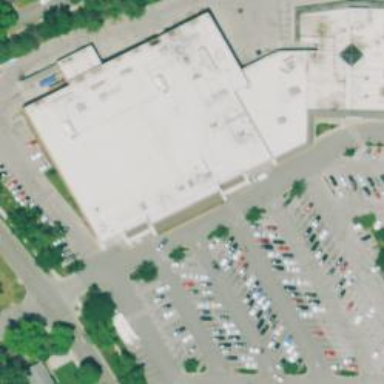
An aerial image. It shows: Building that houses supermarket.